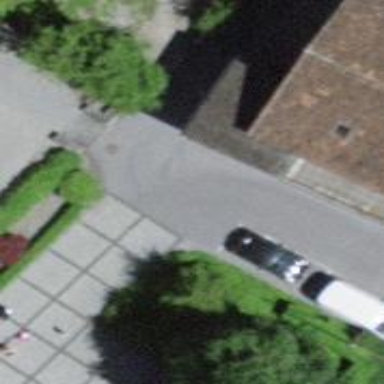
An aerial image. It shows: Set of steps on the road.